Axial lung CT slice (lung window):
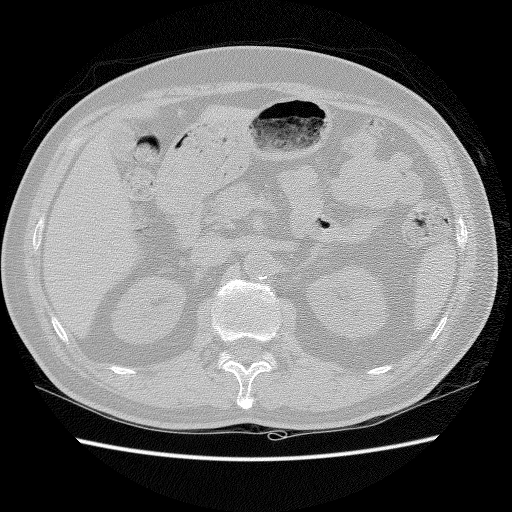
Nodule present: no